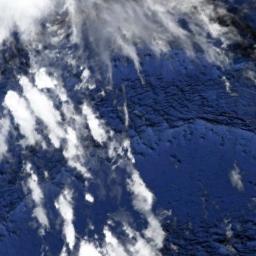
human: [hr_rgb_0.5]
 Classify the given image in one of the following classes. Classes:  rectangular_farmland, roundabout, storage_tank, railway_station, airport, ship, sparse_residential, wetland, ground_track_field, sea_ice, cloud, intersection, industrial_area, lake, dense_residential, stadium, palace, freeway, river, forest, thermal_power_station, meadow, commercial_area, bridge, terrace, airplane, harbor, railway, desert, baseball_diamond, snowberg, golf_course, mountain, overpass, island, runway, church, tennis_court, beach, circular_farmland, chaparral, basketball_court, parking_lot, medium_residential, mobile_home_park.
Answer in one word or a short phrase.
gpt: cloud